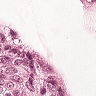
Metastatic tissue present: yes